Question: I mean, it to offer control over this -- but (at least as per my personal, fairly exhaustive investigation) it's Potemkin UX:

... the "Invisibles" color field doesn't actually affect the invisibles (which is that a joke? Like it controls the color of something else which is actually invisible??); the color field that does will not do so without simultaneously lending the tint you ascribe to it to the entirety of the rest of the documents' unhighlighted text.
I'm patient and flexible enough to either deal a text editors' quirks and I am nerdy enough to hack through said quirks when my patience and flexibility are depleted -- I have a haunted museum of 1990s-era elisp snippets and X configuration dotfiles that speak to this -- but I find these dysfunctionally Klein-bottlesque options flummoxing. Can you help me?
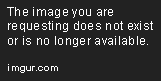
Answer: It's working now. You can set a lighter color for Invisibles color for light theme.
In my Xcode 11, I can set Invisibles color from 'Preferences' -> 'Fonts & Colors' -> 'Source Editor'. There are some configurable items.
<URL>
The code looks perfect now.
<URL>